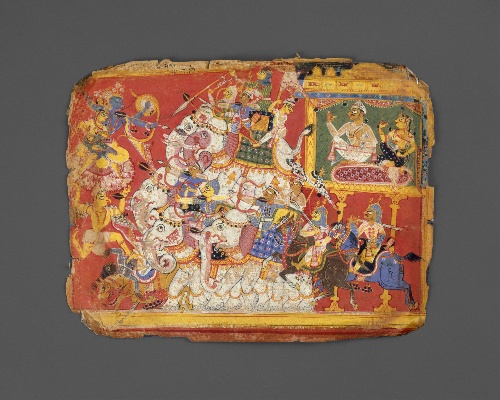
Date: ca. 1540
Object type: Folio
Classification: Paintings
Medium: Opaque watercolor and ink on paper
Culture: Northern India, Delhi or Agra region
Dimensions: Page: 8 x 9 1/16 in. (20.3 x 23 cm)
Image: 5 7/8 x 8 7/8 in. (14.9 x 22.5 cm)
Department: Asian Art
Credit line: Purchase, Lita Annenberg Hazen Charitable Trust Gift, 1985
Accession year: 1985
Repository: Metropolitan Museum of Art, New York, NY
Tags: Elephants|Battles|Army|Krishna|Horses